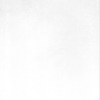
Label: dusty